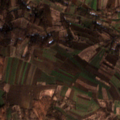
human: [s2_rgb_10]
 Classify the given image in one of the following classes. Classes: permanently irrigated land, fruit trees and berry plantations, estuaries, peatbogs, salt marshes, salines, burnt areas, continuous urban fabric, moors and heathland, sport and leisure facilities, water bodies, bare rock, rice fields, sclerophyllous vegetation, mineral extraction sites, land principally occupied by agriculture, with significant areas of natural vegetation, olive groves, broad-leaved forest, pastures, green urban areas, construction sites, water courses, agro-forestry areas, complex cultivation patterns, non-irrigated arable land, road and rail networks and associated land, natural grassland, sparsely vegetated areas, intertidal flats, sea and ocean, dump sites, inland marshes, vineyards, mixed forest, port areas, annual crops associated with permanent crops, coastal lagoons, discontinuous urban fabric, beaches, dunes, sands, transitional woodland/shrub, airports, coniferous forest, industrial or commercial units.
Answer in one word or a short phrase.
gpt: non-irrigated arable land, land principally occupied by agriculture, with significant areas of natural vegetation, broad-leaved forest